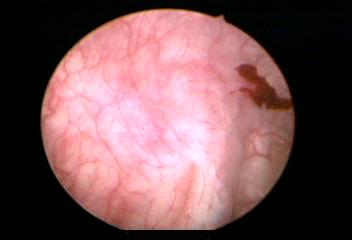
Modality: WLC
Class: Anatomical landmarks
Subclass: UreteralOrifice
Bladder cancer association: No
Annotated structures: Left ureteral orifice